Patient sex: M
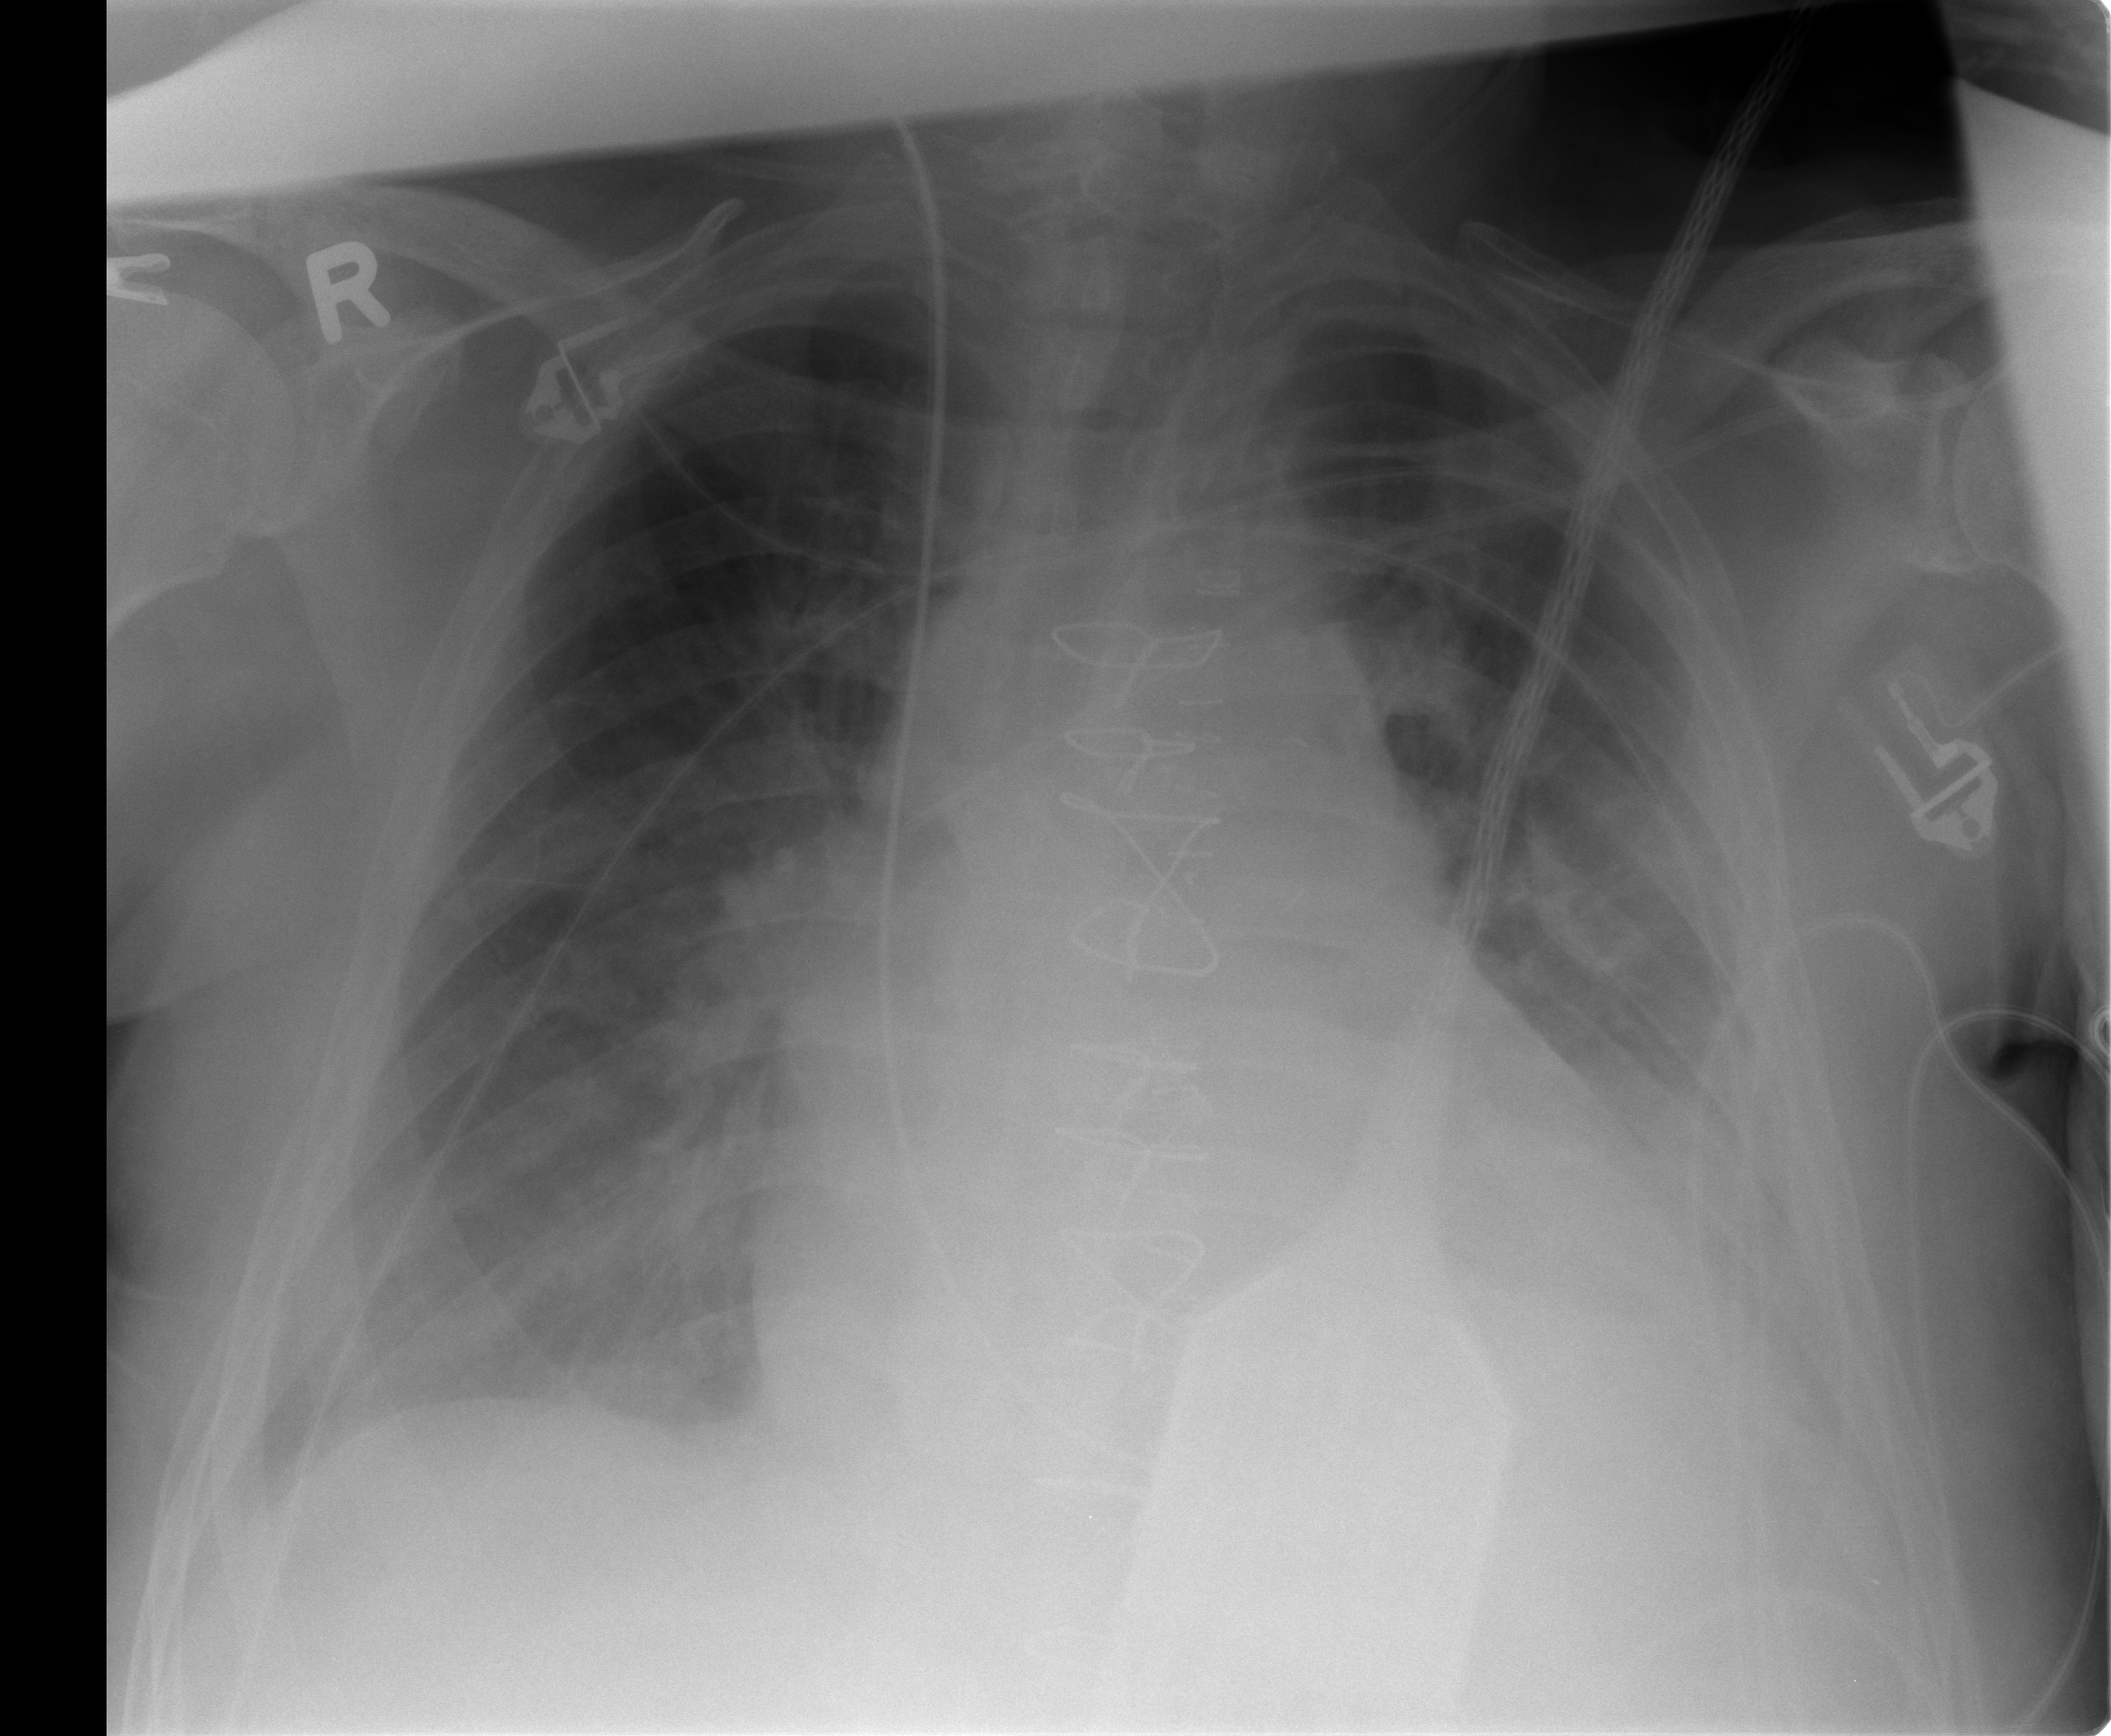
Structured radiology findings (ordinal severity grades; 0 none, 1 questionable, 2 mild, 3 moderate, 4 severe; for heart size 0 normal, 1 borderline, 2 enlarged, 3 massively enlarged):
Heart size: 2
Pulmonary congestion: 2
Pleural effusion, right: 2
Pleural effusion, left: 2
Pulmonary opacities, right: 2
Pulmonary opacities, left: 2
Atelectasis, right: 2
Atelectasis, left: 2